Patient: sex F, age 26
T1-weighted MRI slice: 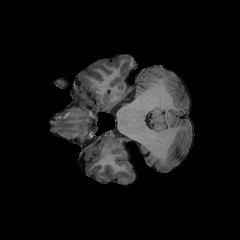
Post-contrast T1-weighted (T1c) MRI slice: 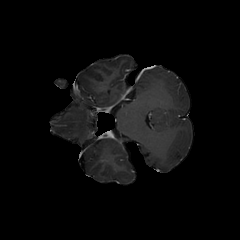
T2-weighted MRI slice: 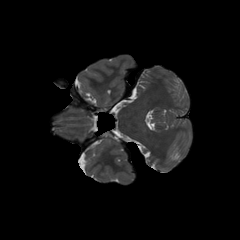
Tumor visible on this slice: no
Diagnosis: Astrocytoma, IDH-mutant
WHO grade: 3